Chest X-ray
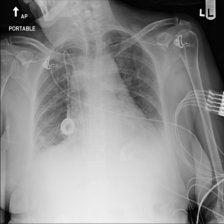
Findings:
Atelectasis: negative
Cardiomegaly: negative
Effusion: positive
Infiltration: negative
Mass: negative
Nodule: positive
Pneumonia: negative
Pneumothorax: negative
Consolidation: negative
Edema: negative
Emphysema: negative
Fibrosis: negative
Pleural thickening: negative
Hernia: negative